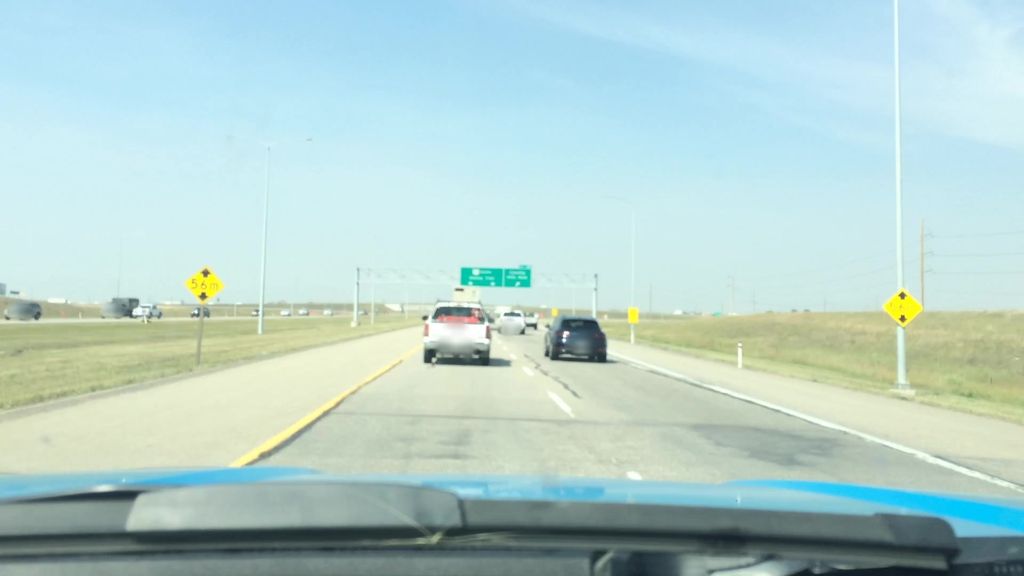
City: calgary